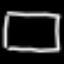
Label: square